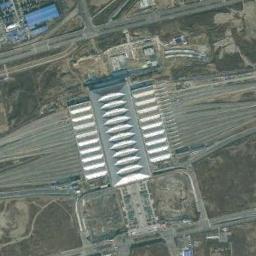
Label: railway_station